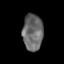
Tissue: skin
Cell type: Epithelial cells
Senescence score: 0.2752
Nuclear area (px): 722
Mean DAPI intensity: 106.47